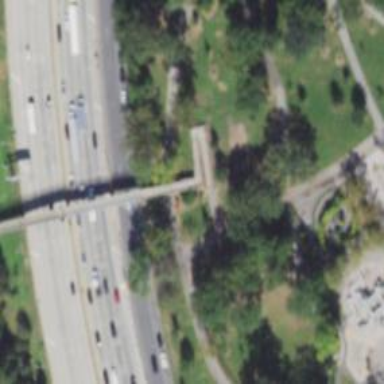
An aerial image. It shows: Bridge for cycleway.